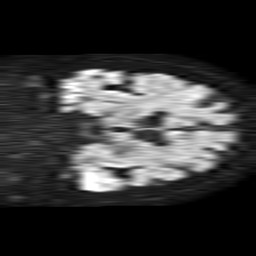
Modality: TRACE
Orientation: coronal
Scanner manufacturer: philips
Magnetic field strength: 1.5 T
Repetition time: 4.6 s
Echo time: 0.08631 s